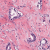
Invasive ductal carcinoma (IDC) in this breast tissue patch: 1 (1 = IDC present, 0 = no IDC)